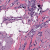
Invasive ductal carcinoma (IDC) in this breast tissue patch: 1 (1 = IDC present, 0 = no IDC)